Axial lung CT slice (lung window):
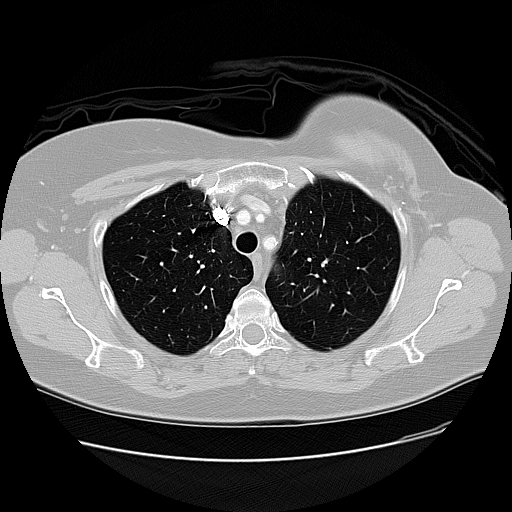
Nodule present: no